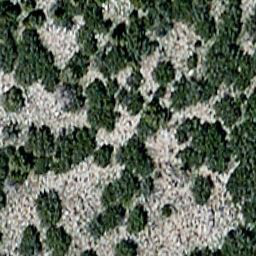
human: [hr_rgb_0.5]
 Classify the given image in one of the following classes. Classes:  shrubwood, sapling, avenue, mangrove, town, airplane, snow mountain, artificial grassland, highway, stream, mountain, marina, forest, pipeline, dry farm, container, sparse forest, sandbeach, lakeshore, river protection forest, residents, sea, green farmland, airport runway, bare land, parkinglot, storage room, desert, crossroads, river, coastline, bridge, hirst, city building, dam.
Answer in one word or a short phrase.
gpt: sparse forest